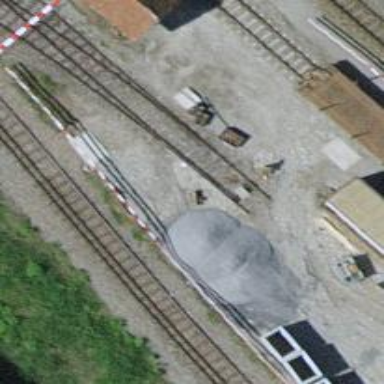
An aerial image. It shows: Railway switch.